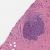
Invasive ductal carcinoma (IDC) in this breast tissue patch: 1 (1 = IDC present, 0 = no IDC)